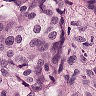
Metastatic tissue present: yes